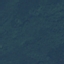
Land use / land cover: Forest